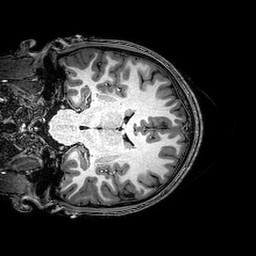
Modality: T1w
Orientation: coronal
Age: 21
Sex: male
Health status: healthy
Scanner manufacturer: philips
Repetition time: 0.008146 s
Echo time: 0.00373 s